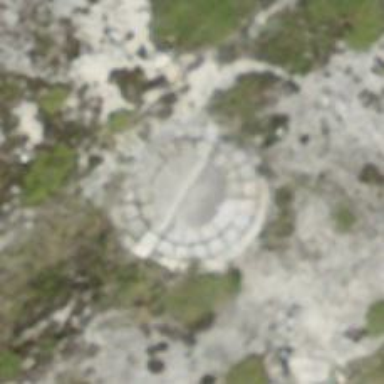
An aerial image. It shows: Military turret.